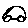
Label: car